Interaction volume radius: 10 \u00c5
Interaction volume height: 30 \u00c5
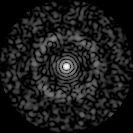
Disorder parameter: 0.8221